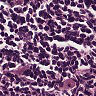
Metastatic tissue present: no